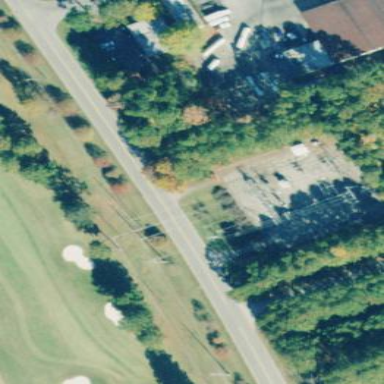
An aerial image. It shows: Distribution level power substation enclosed by fence.